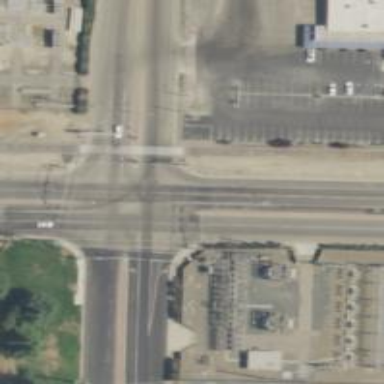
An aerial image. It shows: Crossing on the road with line markings.